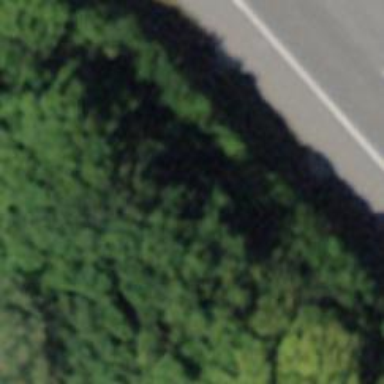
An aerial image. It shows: Tunneled asphalt road track.